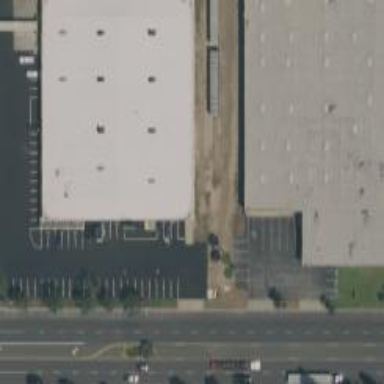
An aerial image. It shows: Warehouse.